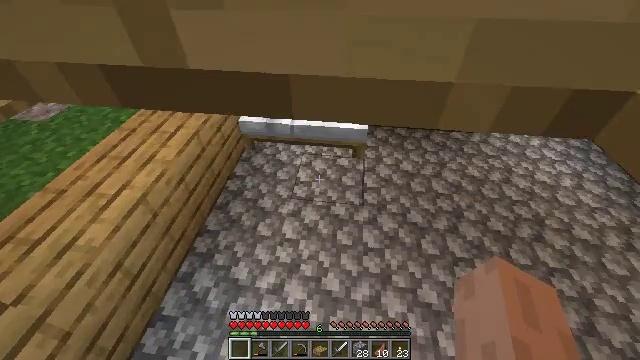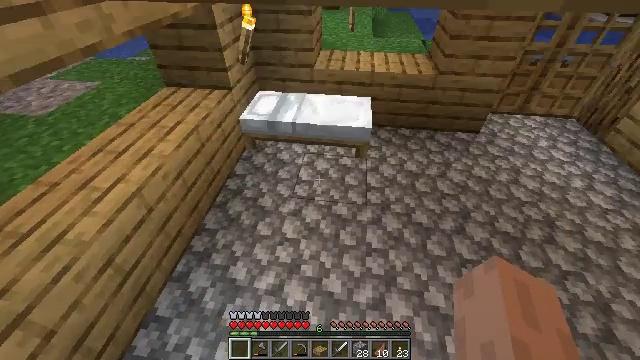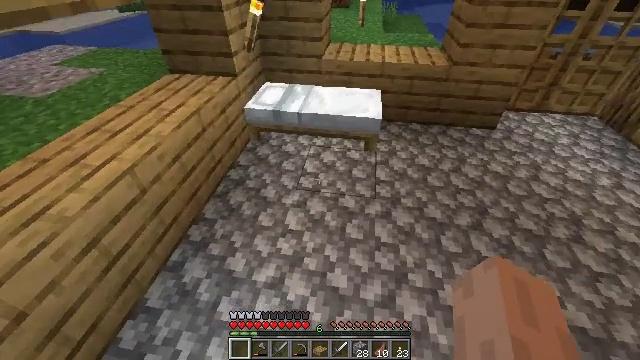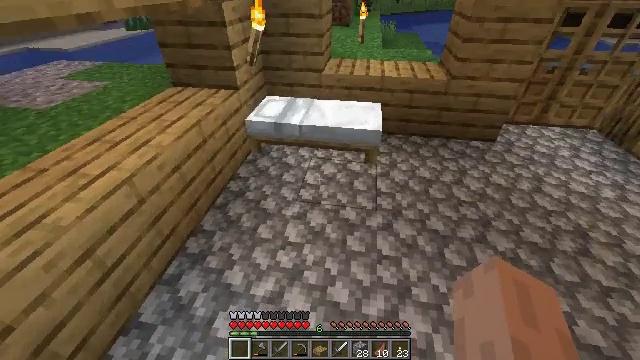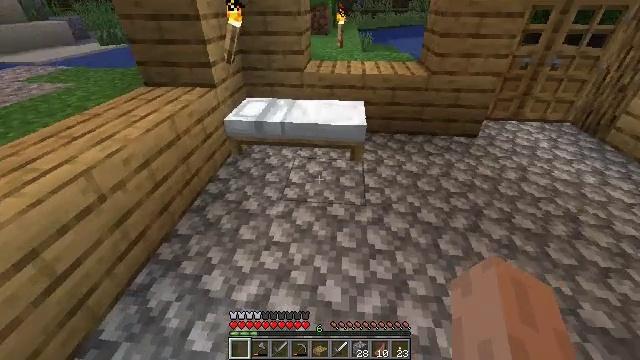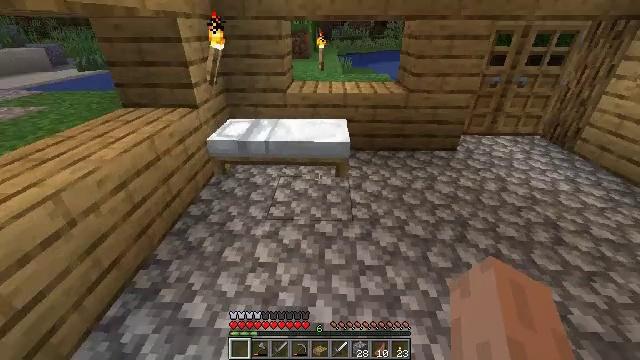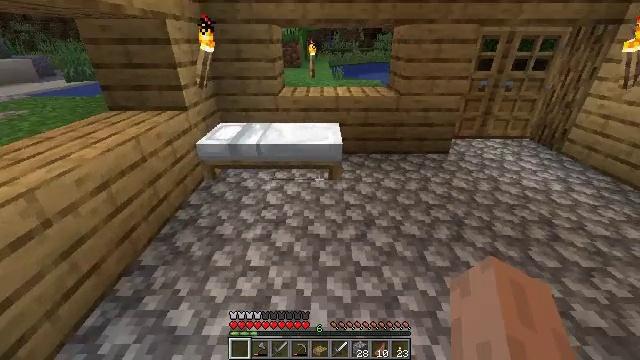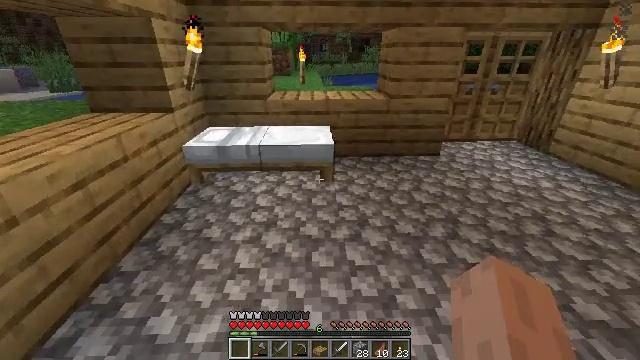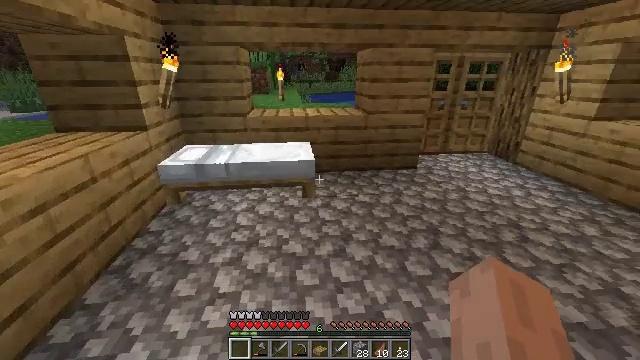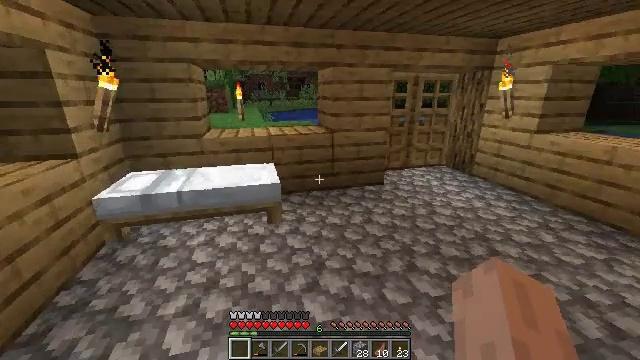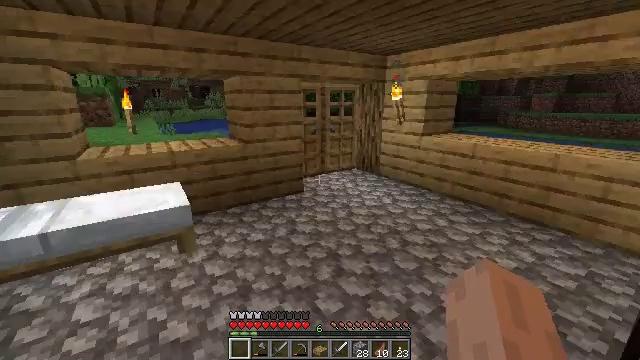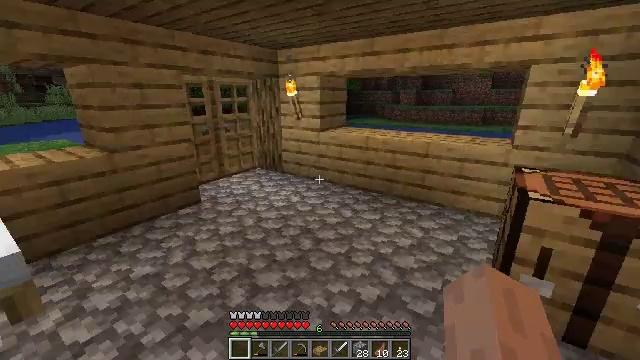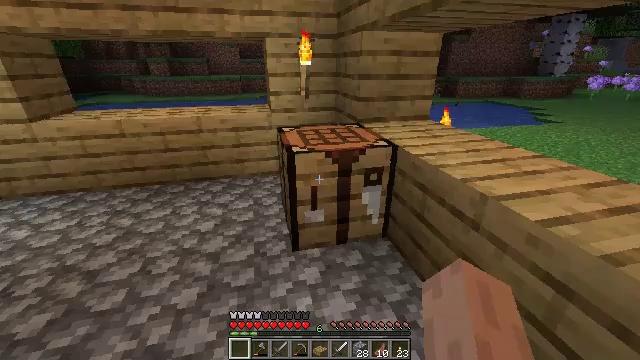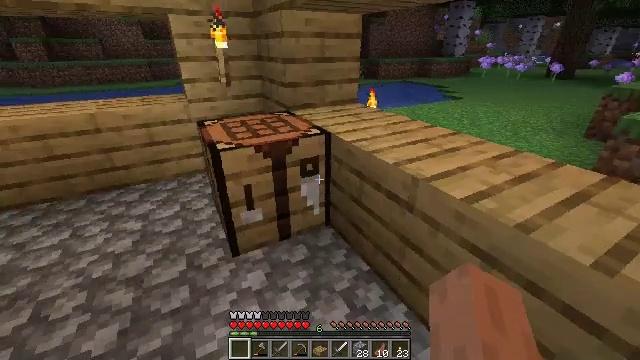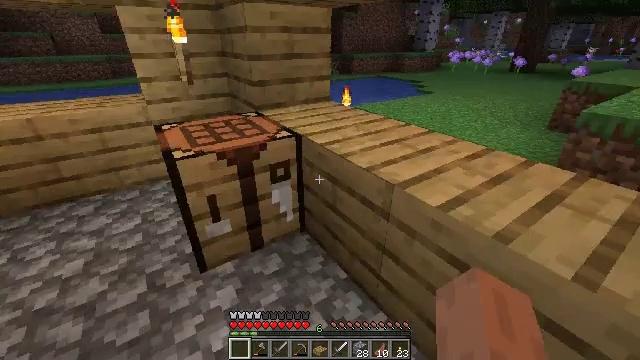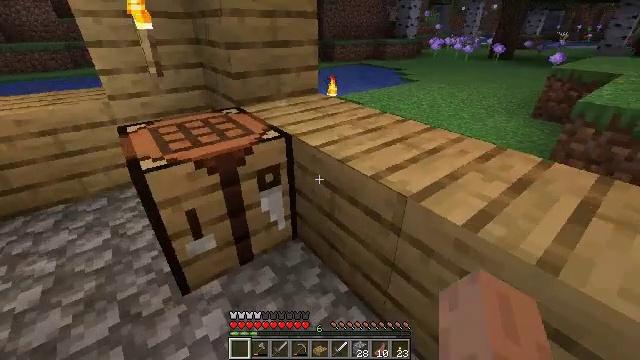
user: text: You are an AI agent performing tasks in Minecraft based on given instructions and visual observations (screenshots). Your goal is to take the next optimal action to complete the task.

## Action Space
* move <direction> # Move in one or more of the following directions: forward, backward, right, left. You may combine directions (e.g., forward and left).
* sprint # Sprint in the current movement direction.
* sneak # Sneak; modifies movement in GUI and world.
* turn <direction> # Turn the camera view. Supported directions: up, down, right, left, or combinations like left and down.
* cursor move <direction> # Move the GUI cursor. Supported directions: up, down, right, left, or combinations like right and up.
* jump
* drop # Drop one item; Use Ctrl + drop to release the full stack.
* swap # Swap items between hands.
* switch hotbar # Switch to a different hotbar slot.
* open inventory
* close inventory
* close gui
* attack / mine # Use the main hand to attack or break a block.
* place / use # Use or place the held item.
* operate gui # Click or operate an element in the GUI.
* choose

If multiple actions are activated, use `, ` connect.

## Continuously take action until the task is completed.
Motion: motion action
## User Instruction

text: Make an iron shovel at the crafting table.
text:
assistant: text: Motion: turn up
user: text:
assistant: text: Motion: turn left and up
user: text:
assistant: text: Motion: turn up
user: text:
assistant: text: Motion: turn right and up
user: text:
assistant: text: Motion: turn right and up
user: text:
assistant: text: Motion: turn right and up
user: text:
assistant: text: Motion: move forward, turn right and up
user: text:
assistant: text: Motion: move forward, turn right and up
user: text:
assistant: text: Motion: move forward, turn right and up
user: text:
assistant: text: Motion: move forward, turn right and up
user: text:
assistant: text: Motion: move forward and move right, turn right and down
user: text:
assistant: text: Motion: move forward and move right, turn right and down
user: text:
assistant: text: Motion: move forward and move right, turn right and down
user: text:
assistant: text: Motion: move forward and move left, turn right
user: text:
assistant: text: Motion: move forward and move left, turn right and down
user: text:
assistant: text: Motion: move left, turn right and down
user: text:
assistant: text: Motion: move left, turn right
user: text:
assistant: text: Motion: move left, turn right
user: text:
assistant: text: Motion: turn right
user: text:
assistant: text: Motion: turn left and down
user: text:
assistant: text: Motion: turn left
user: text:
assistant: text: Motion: turn left
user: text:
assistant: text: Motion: turn left
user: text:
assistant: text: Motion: no_op
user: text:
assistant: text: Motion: use / place
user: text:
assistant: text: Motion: use / place
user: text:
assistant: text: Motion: no_op
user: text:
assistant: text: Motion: no_op
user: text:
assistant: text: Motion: no_op
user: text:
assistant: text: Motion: open gui